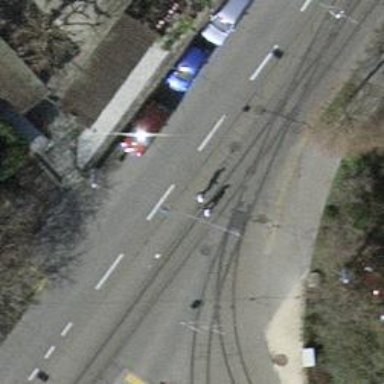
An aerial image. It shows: Tram level crossing on the railway.